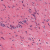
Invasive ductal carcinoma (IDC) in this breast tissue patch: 0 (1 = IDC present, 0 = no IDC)